Interaction volume radius: 5 \u00c5
Interaction volume height: 10 \u00c5
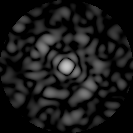
Disorder parameter: 0.7776